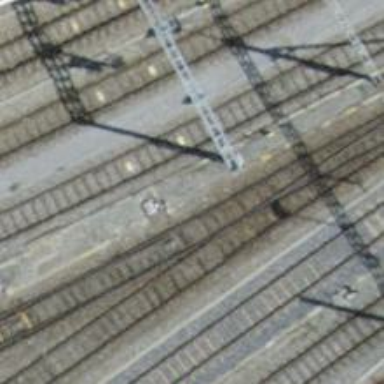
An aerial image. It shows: Single-track electrified railway service yard with contact line for trains.